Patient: sex M, age 64
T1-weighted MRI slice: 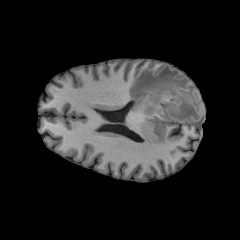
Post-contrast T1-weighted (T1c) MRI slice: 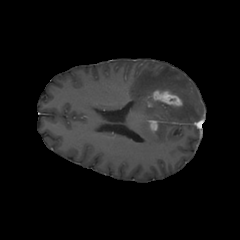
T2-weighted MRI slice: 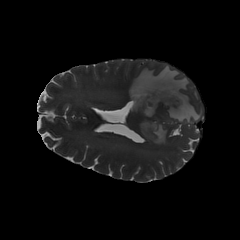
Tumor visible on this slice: yes
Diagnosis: Glioblastoma, IDH-wildtype
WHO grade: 4